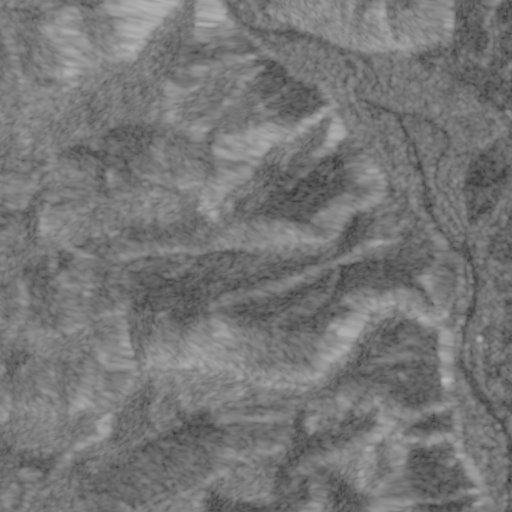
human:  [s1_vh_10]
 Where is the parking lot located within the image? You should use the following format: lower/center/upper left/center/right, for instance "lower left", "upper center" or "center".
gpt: The parking lot is located in the lower right of the image.
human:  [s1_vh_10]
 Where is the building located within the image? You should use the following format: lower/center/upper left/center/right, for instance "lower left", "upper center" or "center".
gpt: The building is located in the lower right of the image.
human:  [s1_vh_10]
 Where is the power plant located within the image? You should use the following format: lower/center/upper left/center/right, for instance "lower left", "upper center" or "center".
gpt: There is no power plant in the image.

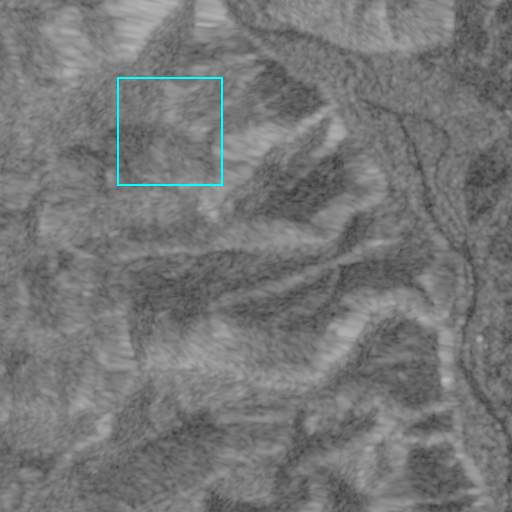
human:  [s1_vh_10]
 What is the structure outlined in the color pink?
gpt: There is no pink outline.
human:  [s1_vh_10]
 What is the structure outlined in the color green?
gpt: There is no structure outlined in green.